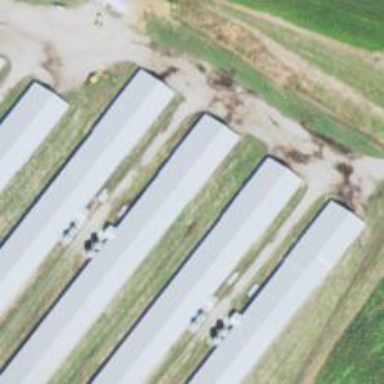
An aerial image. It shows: Farm auxiliary building.